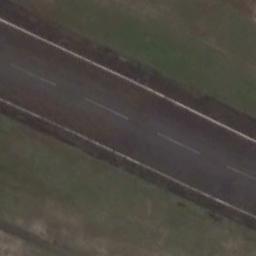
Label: runway